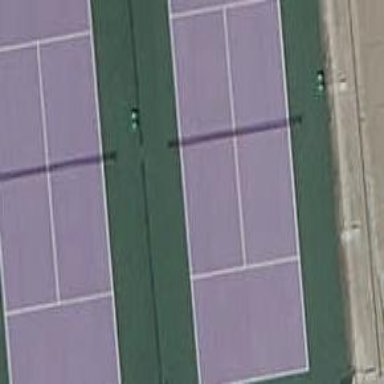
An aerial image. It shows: Tennis court on the leisure land pitch.